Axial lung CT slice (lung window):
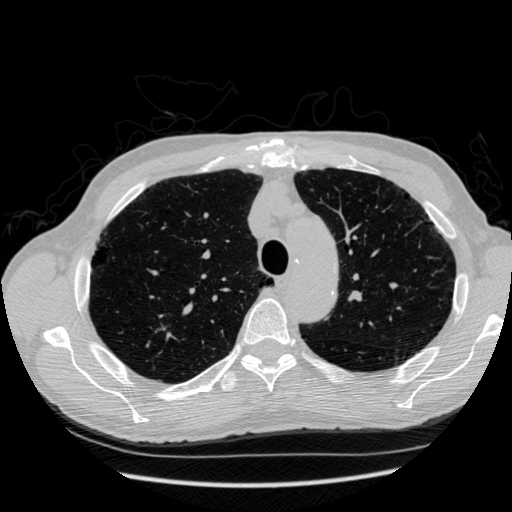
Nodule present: no